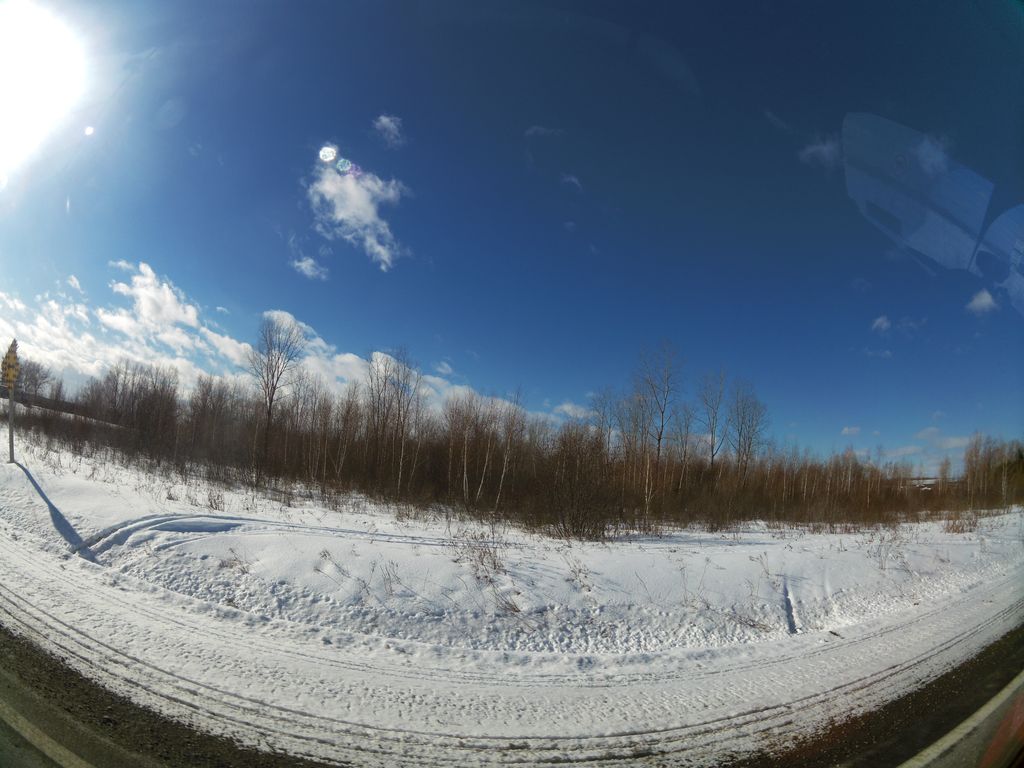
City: ottawa-gatineau